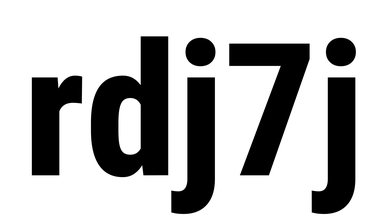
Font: Roboto_Condensed_ExtraBold